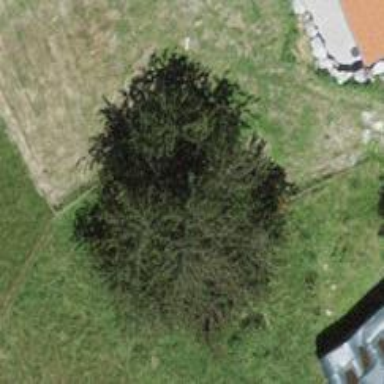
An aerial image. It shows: Beautiful tree in nature.